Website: walmart
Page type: cart
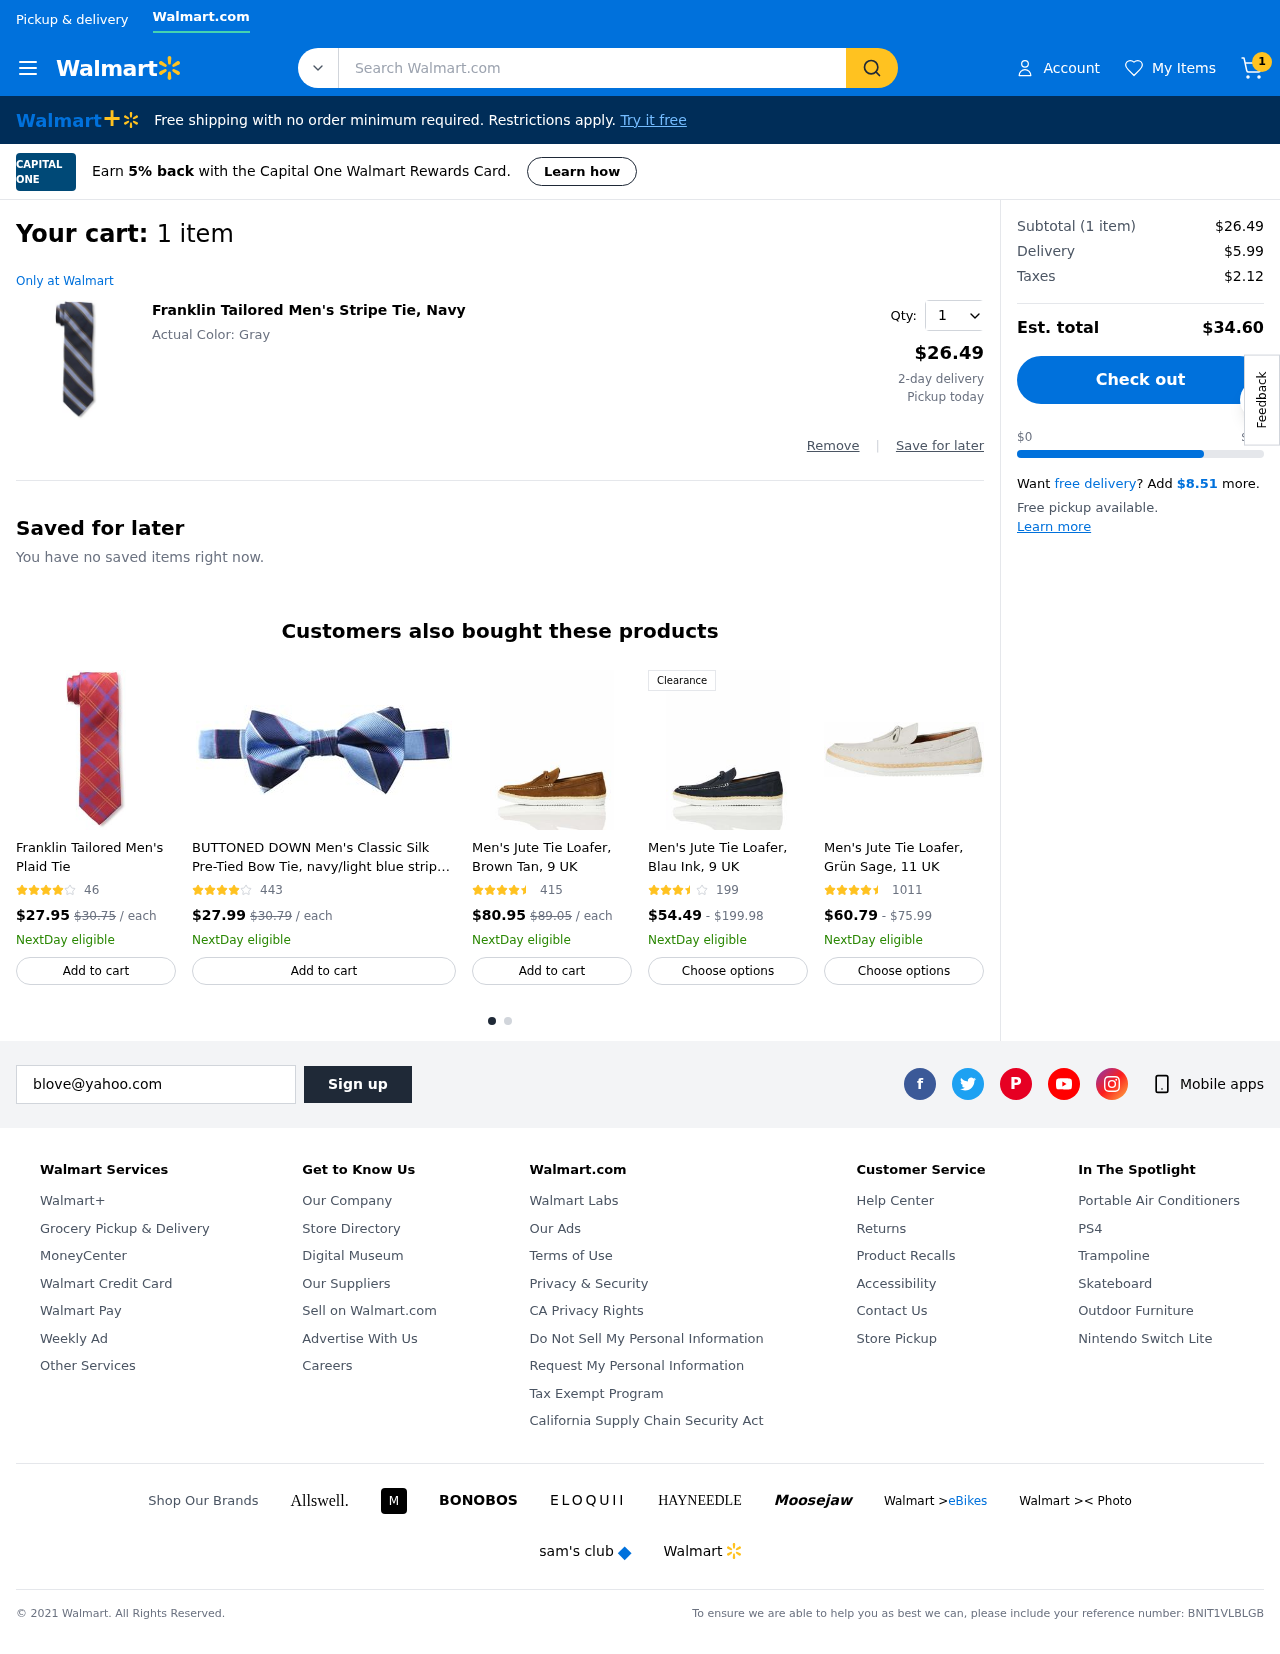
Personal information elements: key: PII_EMAIL
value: blove@yahoo.com
Product elements: key: PRODUCT1_NAME
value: Franklin Tailored Men's Stripe Tie, Navy
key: PRODUCT1_PRICE
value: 26.49
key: PRODUCT1_QUANTITY
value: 1
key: PRODUCT2_NAME
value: Franklin Tailored Men's Plaid Tie
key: PRODUCT2_NUM_RATINGS
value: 46
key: PRODUCT2_PRICE
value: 27.95
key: PRODUCT3_NAME
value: BUTTONED DOWN Men's Classic Silk Pre-Tied Bow Tie, navy/light blue stripe, One Size
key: PRODUCT3_NUM_RATINGS
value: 443
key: PRODUCT3_PRICE
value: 27.99
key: PRODUCT4_NAME
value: Men's Jute Tie Loafer, Brown Tan, 9 UK
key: PRODUCT4_NUM_RATINGS
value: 415
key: PRODUCT4_PRICE
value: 80.95
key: PRODUCT5_NAME
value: Men's Jute Tie Loafer, Blau Ink, 9 UK
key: PRODUCT5_NUM_RATINGS
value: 199
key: PRODUCT5_PRICE
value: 54.49
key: PRODUCT6_NAME
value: Men's Jute Tie Loafer, Grün Sage, 11 UK
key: PRODUCT6_NUM_RATINGS
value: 1011
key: PRODUCT6_PRICE
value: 60.79
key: PRODUCT2_ORIGINAL_PRICE
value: $30.75
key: PRODUCT3_ORIGINAL_PRICE
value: $30.79
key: PRODUCT4_ORIGINAL_PRICE
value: $89.05
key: PRODUCT5_PRICE_MAX
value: $199.98
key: PRODUCT6_PRICE_MAX
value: $75.99
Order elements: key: ORDER_NUM_ITEMS
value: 1
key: ORDER_NUM_ITEMS
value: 1 item
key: ORDER_SUBTOTAL
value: $26.49
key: ORDER_SHIPPING_COST
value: $5.99
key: ORDER_TAX
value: $2.12
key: ORDER_TOTAL
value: $34.60
Search elements: key: HEADER_SEARCH
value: Search Walmart.com